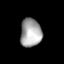
Tissue: lung
Cell type: Endothelial cells
Senescence score: 0.5654
Nuclear area (px): 588
Mean DAPI intensity: 166.112